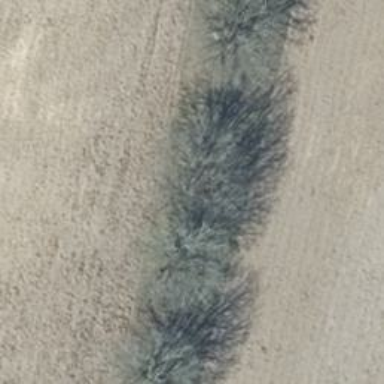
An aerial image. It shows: Deciduous broadleaved tree.